Question: Say I have to read a column from my SQL server DB into a dataframe using:
'''
query = 'select urls from table1'
df = pd.read_sql_query(query,connection)
'''
My 'df' looks like this:

I am trying to get the response code of these URLs by passing through a loop like this -
'''
response_list = []
for x in df:
response = requests.get(x)
response_list.append(response)
print(response_list)
'''
> Error Message: Invalid URL 'URLs': No schema supplied. Perhaps you meant <URL>?
The column name is also being passed if I try to loop the df.
Is there a way to ignore the column name and just have the values?
Or suggest a way to loop through for by ignoring the column name.
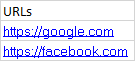
Answer: Based on your question, I assume you have a dataframe with one column like this:
'''
df = pd.DataFrame({'col': [1, 2, 3]})
'''
If you want to loop through the rows and use the values you can simply:
'''
for i in df.col.values: print('Something' + str(i))
'''
: based on the updated question, change your loop to:
'''
for x in df['URLs'].values:
response = requests.get(x)
response_list.append(response)
'''